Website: slack
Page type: billing-address
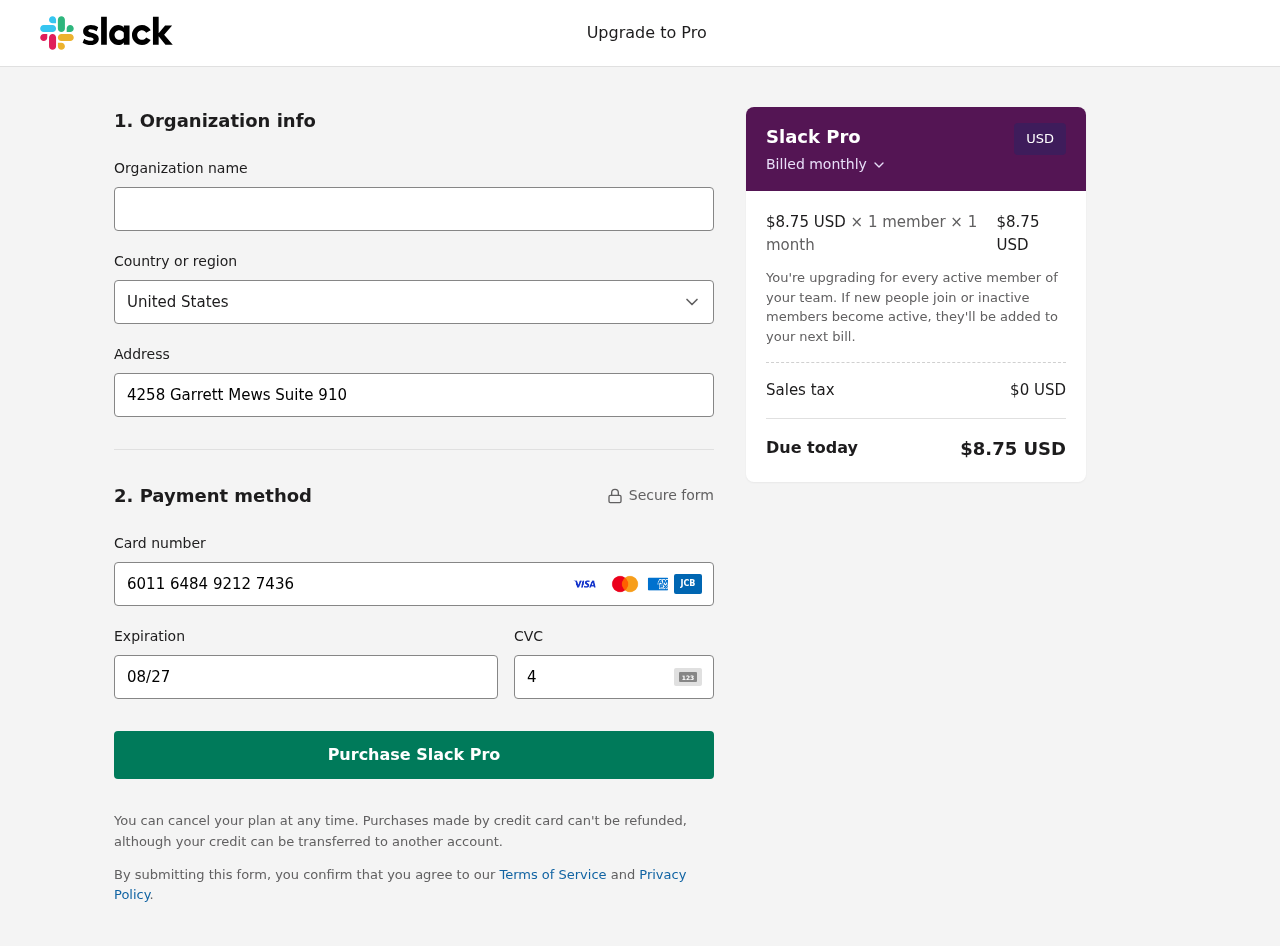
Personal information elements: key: PII_CARD_CVV
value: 486
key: PII_CARD_EXPIRY
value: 08/27
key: PII_CARD_NUMBER
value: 6011 6484 9212 7436
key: PII_COUNTRY
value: United States
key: PII_STREET
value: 4258 Garrett Mews Suite 910
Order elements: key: ORDER_PRICE_PER_MEMBER
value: $8.75 USD
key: ORDER_MEMBER_COUNT
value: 1
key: ORDER_MONTH_COUNT
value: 1
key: ORDER_SUBTOTAL
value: $8.75 USD
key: ORDER_TAX
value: $0
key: ORDER_TOTAL
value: $8.75 USD